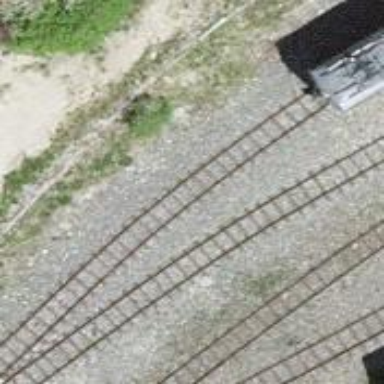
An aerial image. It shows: Narrow-gauge railway with one track passing through service yard.